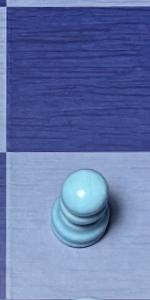
Label: Pawn_White